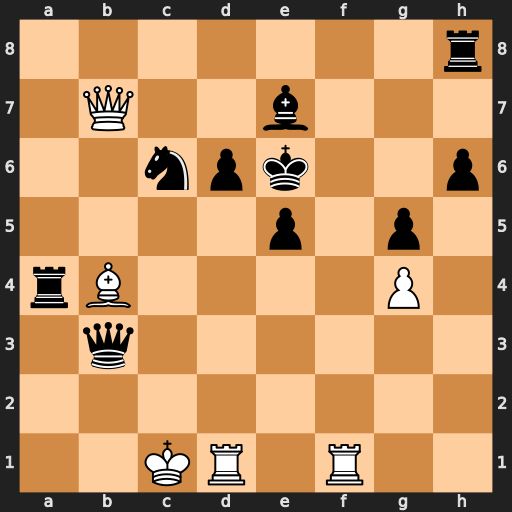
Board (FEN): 7r/1Q2b3/2npk2p/4p1p1/rB4P1/1q6/8/2KR1R2
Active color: w
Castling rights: -
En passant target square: -
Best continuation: Rxd6+ Bxd6 Qf7#